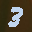
Label: 3